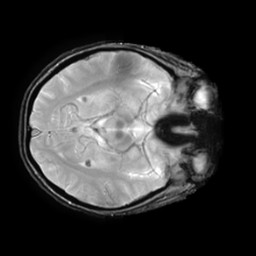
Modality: T2starw
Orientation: axial
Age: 43
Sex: female
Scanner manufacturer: ge
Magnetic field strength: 3 T
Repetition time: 0.65 s
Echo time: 0.02 s